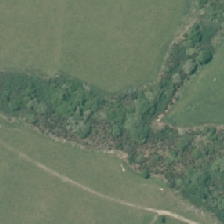
Land cover: herbaceous_freshwater_vege